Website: lowes
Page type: delivery-shipping
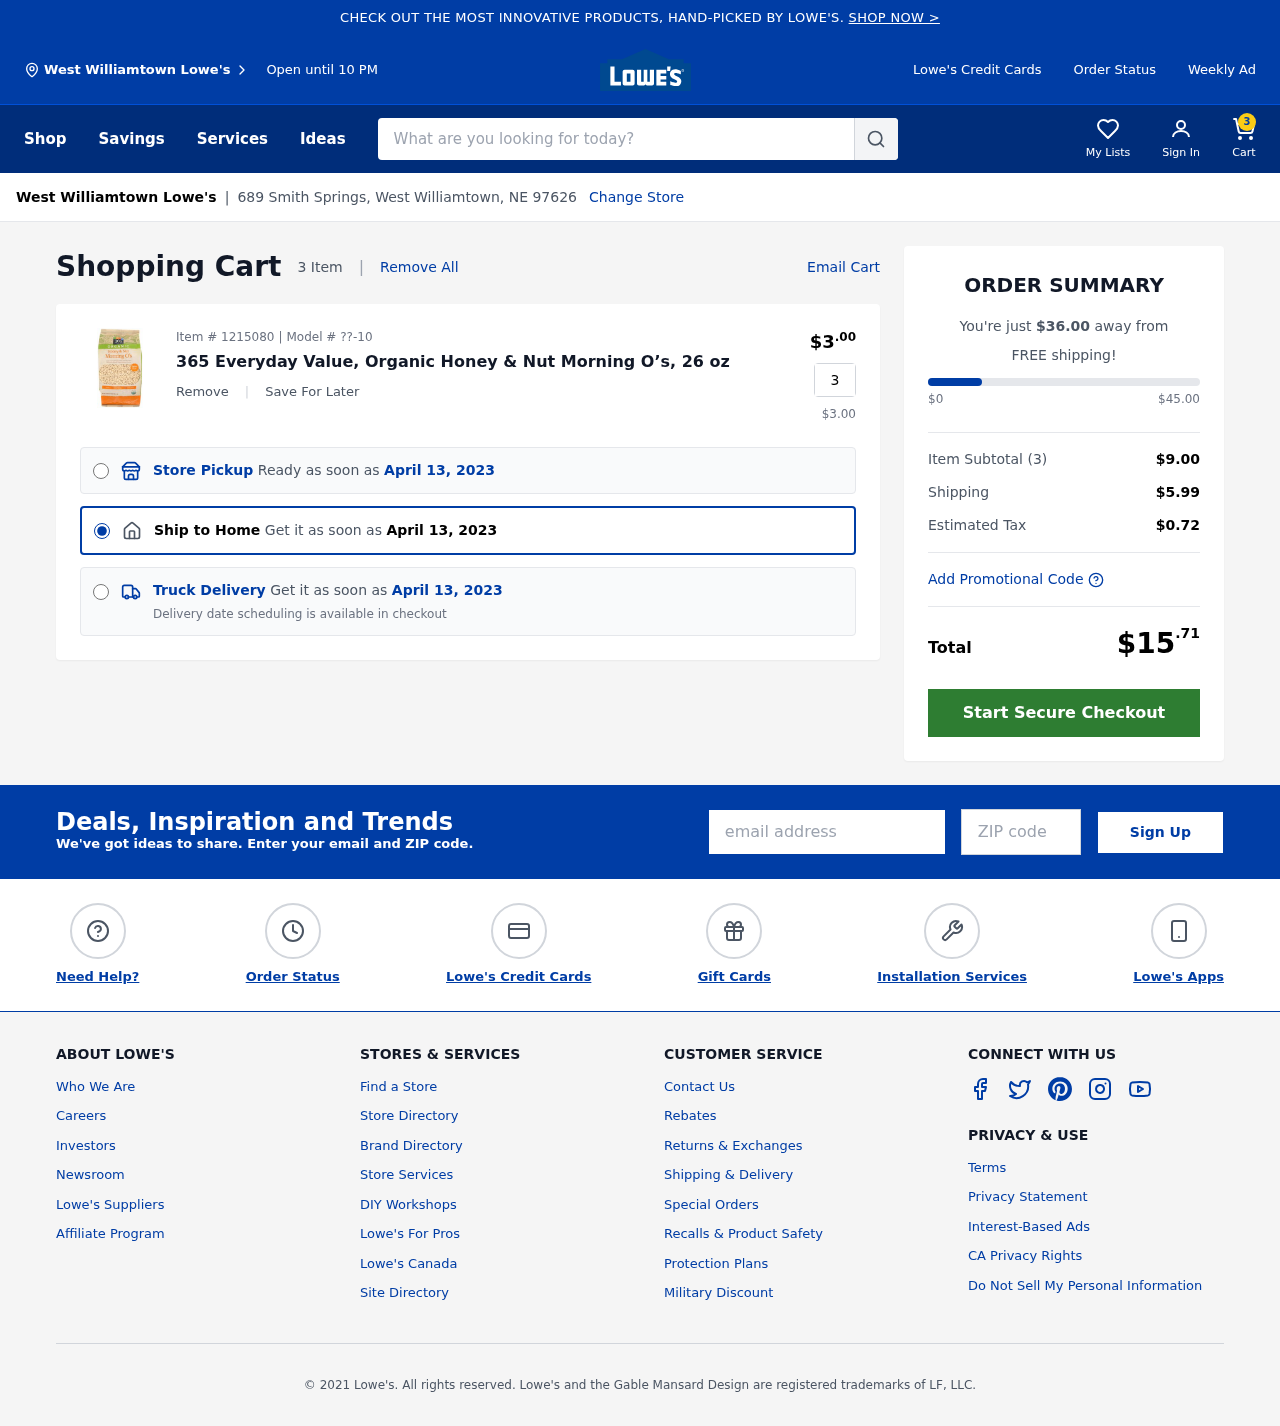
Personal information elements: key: PII_CITY
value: West Williamtown
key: PII_EMAIL
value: bponce@hotmail.com
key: PII_POSTCODE
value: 97626
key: PII_STREET
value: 689 Smith Springs
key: PII_CITY2
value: West Williamtown
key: PII_CITY_STATE_ZIP
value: West Williamtown, NE 97626
Product elements: key: PRODUCT1_NAME
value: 365 Everyday Value, Organic Honey & Nut Morning O’s, 26 oz
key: PRODUCT1_PRICE
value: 3
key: PRODUCT1_QUANTITY
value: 3
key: PRODUCT1_MODEL
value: ??-10
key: PRODUCT1_PRICE2
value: $3.00
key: PRODUCT1_ITEM_NUMBER
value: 1215080
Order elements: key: ORDER_NUM_ITEMS
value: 3
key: ORDER_DELIVERY_DATE
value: April 13, 2023
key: ORDER_DELIVERY_DATE2
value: April 13, 2023
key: ORDER_DELIVERY_DATE3
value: April 13, 2023
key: AMOUNT_TO_FREE_SHIPPING
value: $36.00
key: ORDER_SUBTOTAL
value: $9.00
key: ORDER_SHIPPING_COST
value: $5.99
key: ORDER_TAX
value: $0.72
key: ORDER_TOTAL
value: $15.71
Search elements: key: HEADER_SEARCH
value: What are you looking for today?